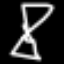
Label: hourglass